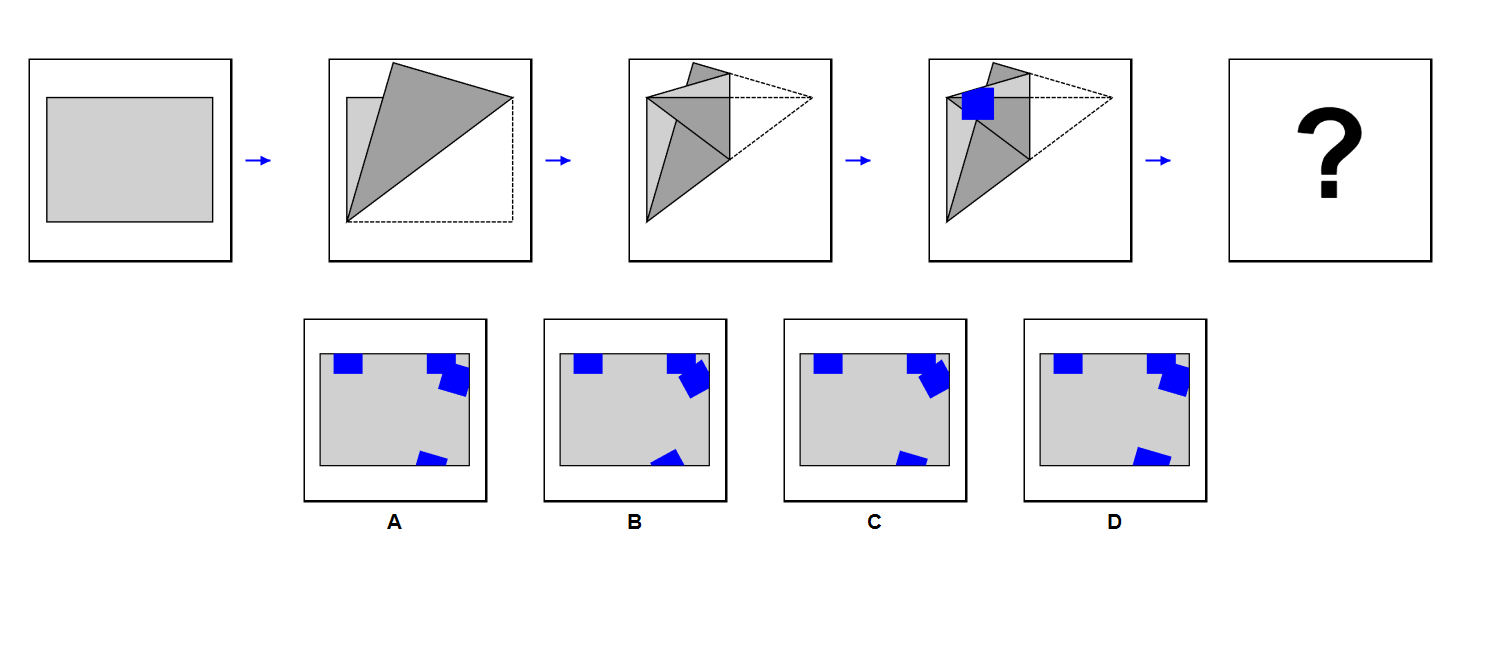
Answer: A